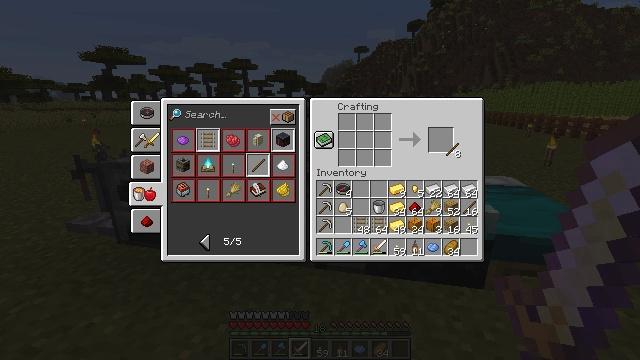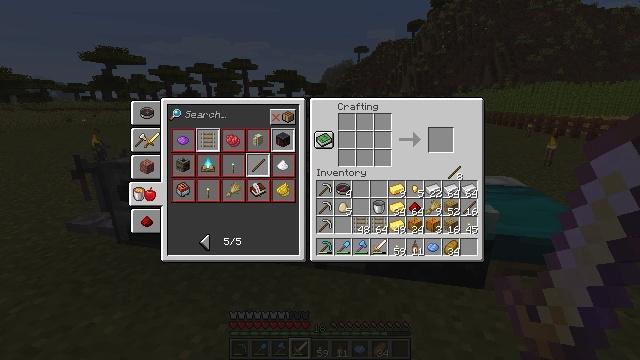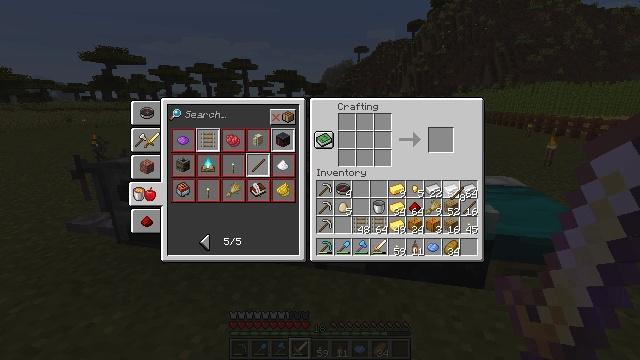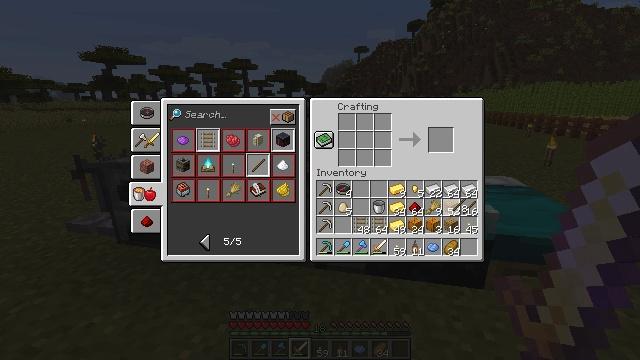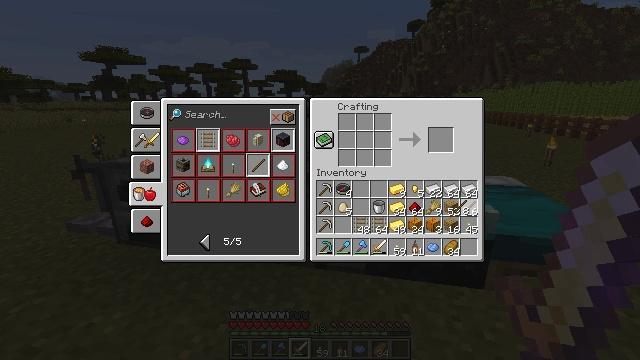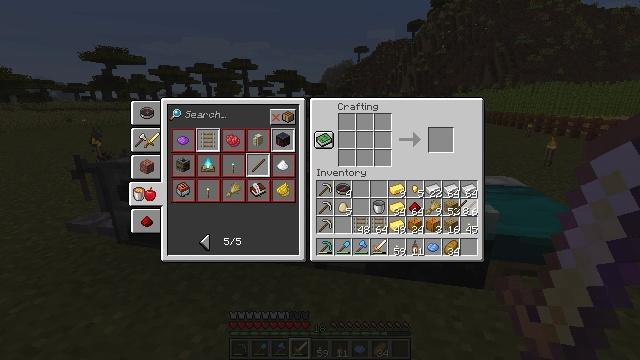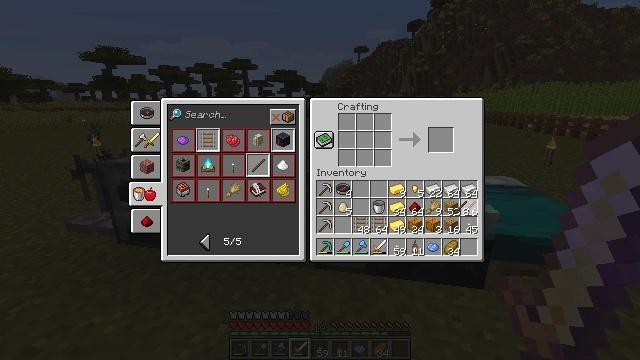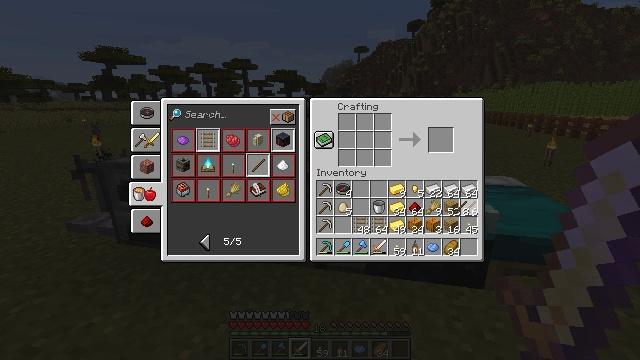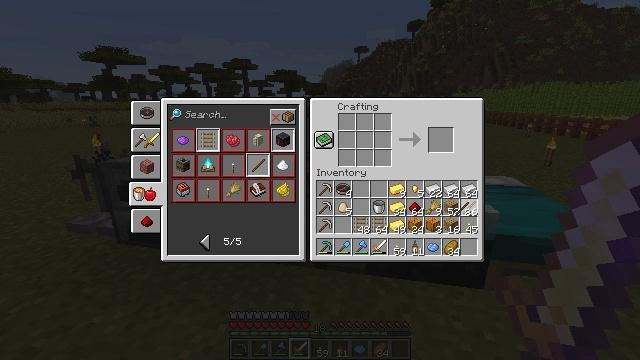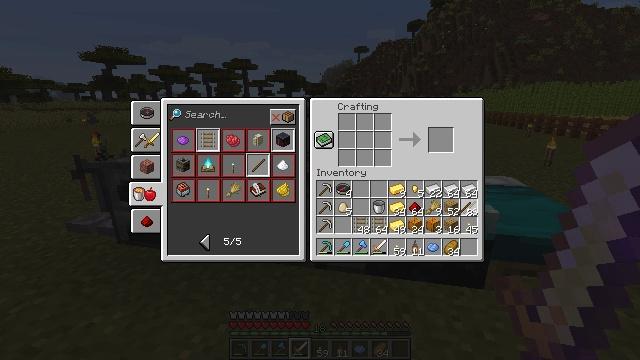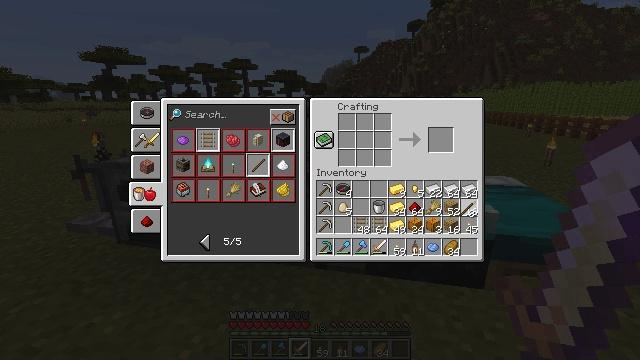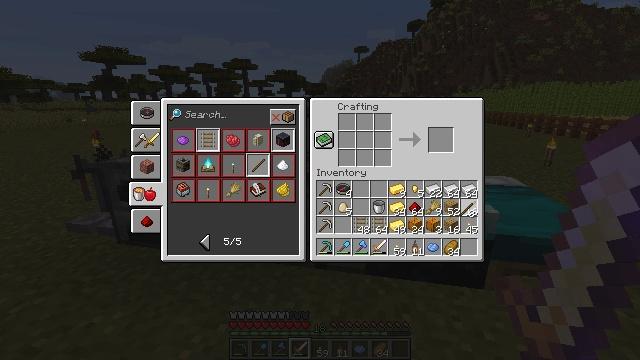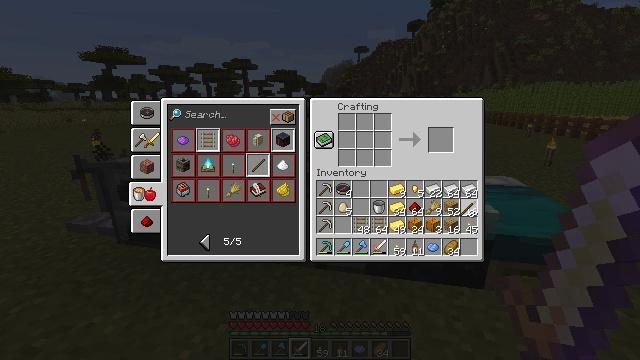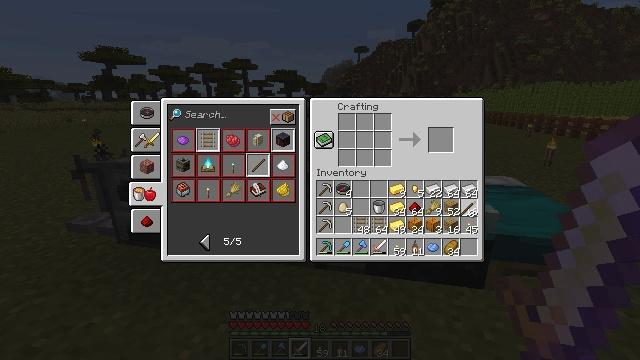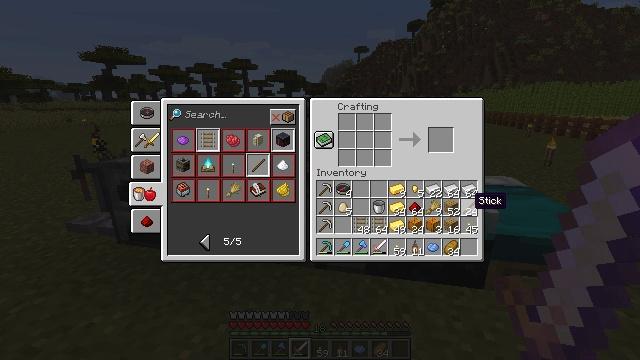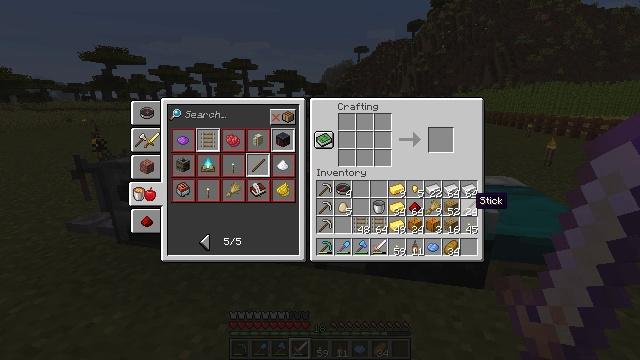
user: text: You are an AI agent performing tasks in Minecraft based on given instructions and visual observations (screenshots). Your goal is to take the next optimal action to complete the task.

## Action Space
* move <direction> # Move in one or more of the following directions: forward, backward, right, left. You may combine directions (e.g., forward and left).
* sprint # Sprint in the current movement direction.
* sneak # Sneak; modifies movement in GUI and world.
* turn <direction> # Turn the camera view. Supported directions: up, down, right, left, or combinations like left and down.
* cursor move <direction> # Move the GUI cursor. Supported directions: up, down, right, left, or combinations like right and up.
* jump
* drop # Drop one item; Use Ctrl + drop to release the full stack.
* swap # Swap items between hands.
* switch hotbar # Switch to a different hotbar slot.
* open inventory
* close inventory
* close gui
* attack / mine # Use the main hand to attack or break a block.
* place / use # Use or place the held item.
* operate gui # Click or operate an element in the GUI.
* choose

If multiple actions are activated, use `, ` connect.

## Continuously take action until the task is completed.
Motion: motion action
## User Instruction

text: Combine gold, sticks, and redstone in the crafting table to make a powered rail.
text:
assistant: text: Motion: cursor move down, open gui
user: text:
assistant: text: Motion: cursor move down
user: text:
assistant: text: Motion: cursor move down
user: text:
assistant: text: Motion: no_op
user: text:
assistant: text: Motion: no_op
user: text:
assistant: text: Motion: no_op
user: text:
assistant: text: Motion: no_op
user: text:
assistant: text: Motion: no_op
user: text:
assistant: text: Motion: no_op
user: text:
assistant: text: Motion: no_op
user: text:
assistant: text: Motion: operate gui
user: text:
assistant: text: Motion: operate gui
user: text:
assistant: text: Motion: operate gui
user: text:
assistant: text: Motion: no_op
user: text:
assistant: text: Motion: no_op
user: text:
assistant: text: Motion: no_op
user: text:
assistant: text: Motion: no_op
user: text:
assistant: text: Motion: cursor move left
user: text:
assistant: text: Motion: cursor move left and up
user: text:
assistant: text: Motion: cursor move left
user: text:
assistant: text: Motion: cursor move left
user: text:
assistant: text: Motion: no_op
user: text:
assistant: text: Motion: no_op
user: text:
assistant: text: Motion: no_op
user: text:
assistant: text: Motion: cursor move left
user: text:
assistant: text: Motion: no_op
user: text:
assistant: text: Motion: no_op
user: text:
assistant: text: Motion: cursor move right and down
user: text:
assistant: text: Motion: cursor move down
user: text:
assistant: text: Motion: cursor move down